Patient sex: M
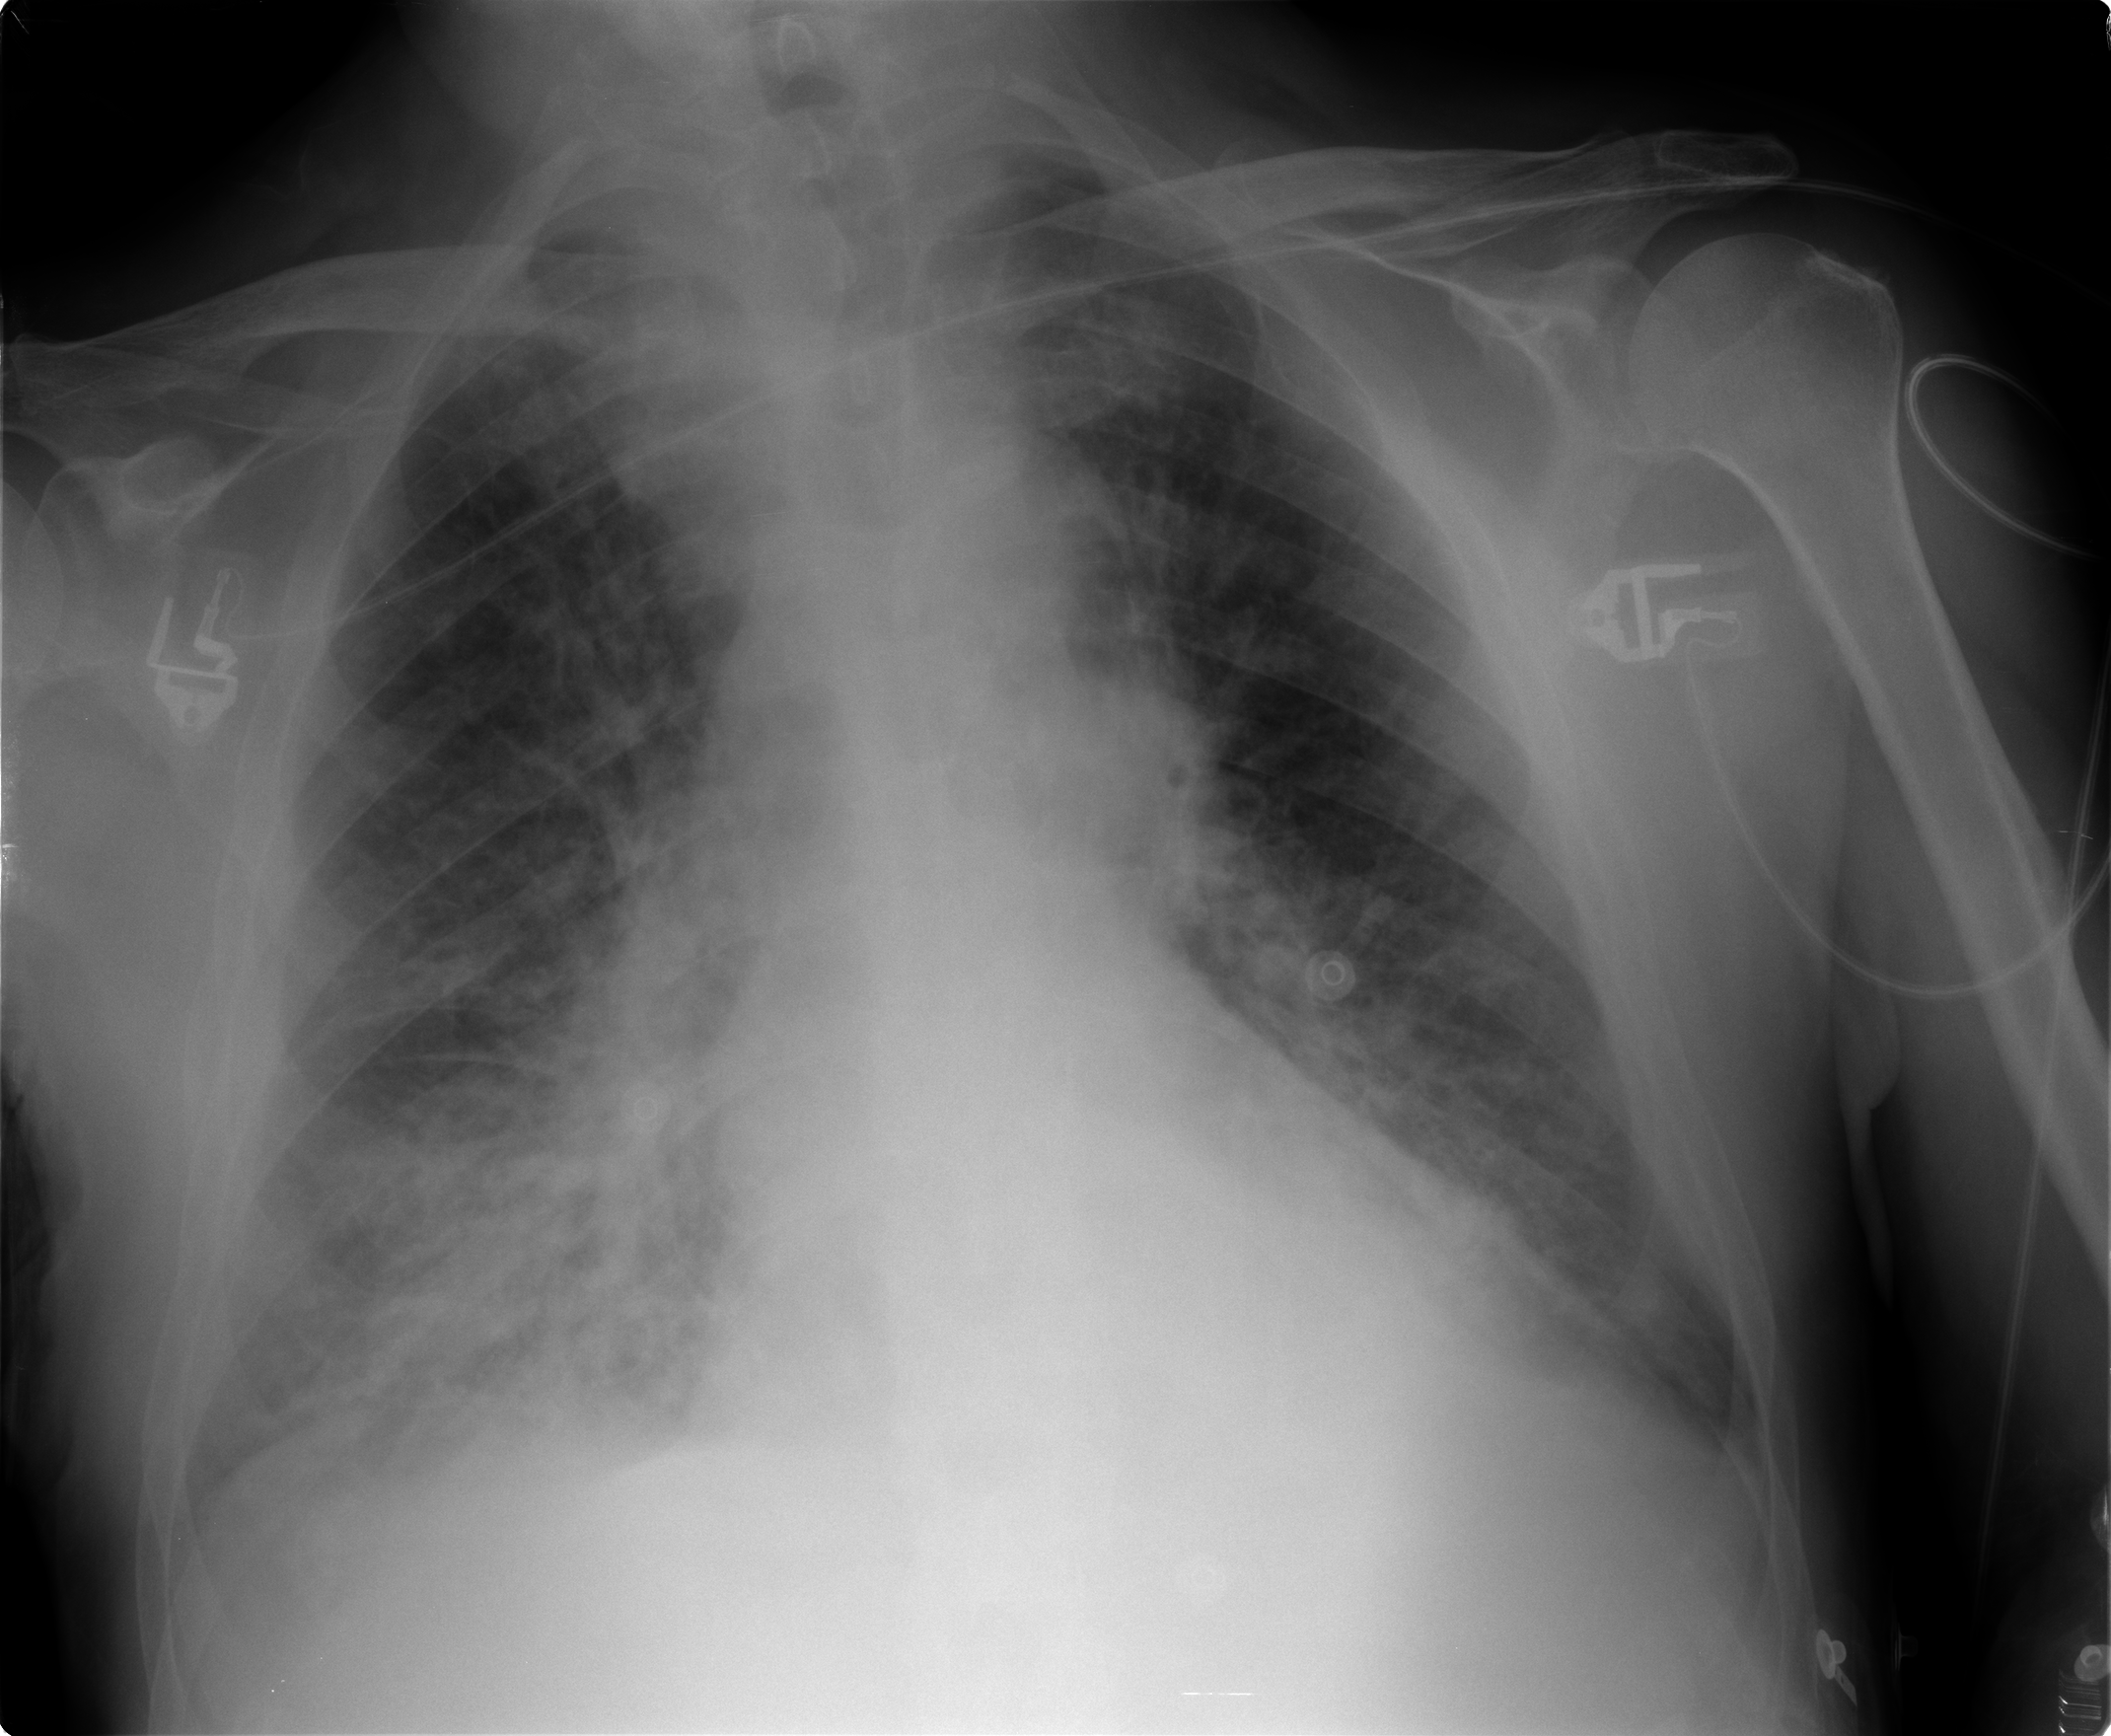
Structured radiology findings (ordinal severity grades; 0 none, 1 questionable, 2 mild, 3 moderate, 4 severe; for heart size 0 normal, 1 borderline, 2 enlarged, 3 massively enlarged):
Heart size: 1
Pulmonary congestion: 2
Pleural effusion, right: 1
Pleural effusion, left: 1
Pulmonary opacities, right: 2
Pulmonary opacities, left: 0
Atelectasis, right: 2
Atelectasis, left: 2